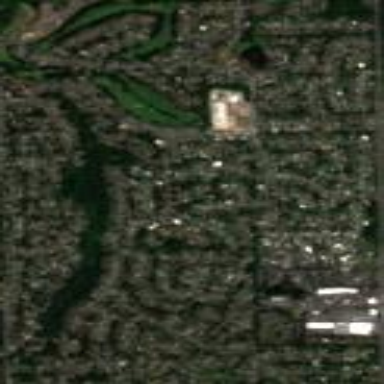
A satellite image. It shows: Residential neighbourhood.